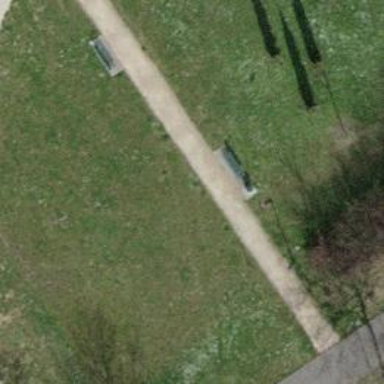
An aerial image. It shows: Bench.